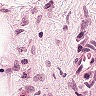
Metastatic tissue present: no